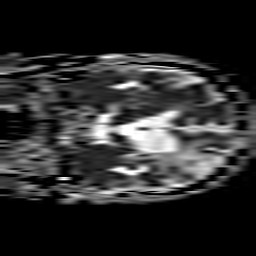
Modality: ADC
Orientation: coronal
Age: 63
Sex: male
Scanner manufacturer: philips
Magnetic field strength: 3 T
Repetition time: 3.341 s
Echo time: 0.076 s